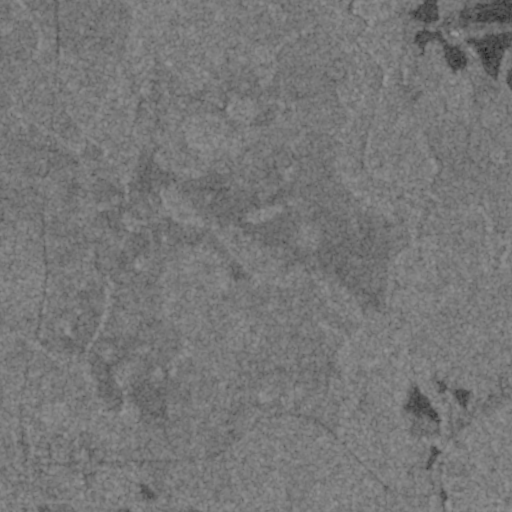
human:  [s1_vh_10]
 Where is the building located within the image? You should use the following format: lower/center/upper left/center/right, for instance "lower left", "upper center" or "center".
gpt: The building is located in the lower left of the image.
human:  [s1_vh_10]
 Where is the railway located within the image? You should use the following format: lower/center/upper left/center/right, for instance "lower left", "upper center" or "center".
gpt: The railway is located in the lower of the image.
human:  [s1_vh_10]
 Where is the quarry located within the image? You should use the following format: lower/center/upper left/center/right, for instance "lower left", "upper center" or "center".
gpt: There is no quarry in the image.

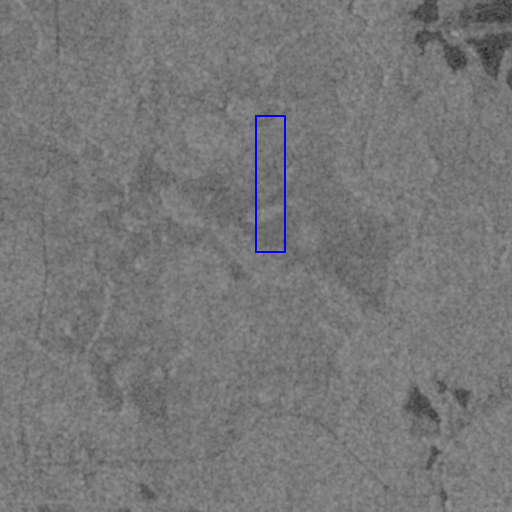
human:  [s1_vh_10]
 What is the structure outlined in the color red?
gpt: There is no red outline.
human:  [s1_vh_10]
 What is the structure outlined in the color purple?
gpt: There is no structure outlined in purple.